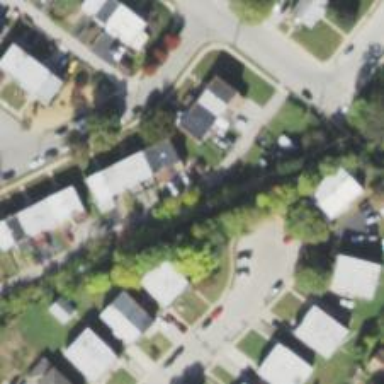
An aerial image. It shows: Alleyway designated as service road.